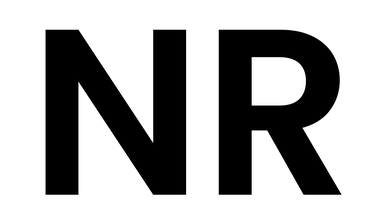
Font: Poppins-SemiBold